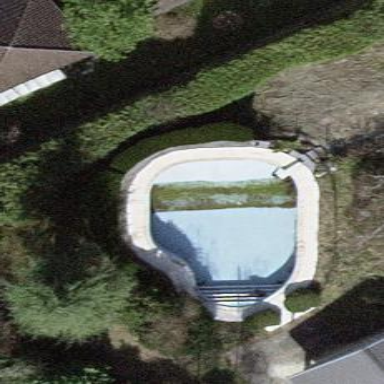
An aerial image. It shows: Swimming pool located in leisure land.